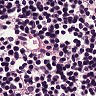
Metastatic tissue present: no